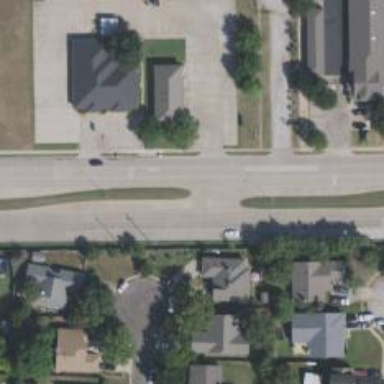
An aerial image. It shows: Secondary road.